Question: I have a JavaCard applet working on Gemalto SIM card in a smartphone. I would like to create an electronic wallet with validity to a specifed date and time.
I know this is impossible using a classic smartcard, which has no clock inside because of absence of the battery. However, with a SIM card it might be possible: a SIM card must have some access to network time (not the local system time, which can be changed by the user) when connected to the network and the last known network time value could be probably stored somewhere on the SIM card.
Is there any way to access the last known network time from my applet in a secure way? (I do not trust any application installed in the phone, because it could be easily hacked)
Do you think there is any other solution of my problem?
I did not mention the reason why I think about this: I need to solve this problem , because my customers are supposed to use my electronic wallet without the Internet connection in their phones. They need to use it in subway where there is no signal and some of them do not pay for the Internet connection at all. So my application must be able to find out the time offline.
On Android phones, there is an option:

That means there is some user-independent source of time. The question is, if it can be accessed somehow in a secure way from a JavaCard applet on the SIM card. (or if the last known value can be accessed in the case of no connection)
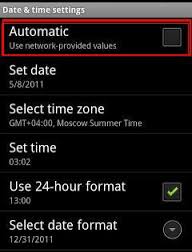
Answer: It depends on your project. You have 3 solutions. one is for cases that you have access to Internet on the phone and two for cases you don't.
1. In the phone application installation step, it sends the IMSI of the SIM card to a server that you established already via a https channel(Optional!).
2. Your server records that IMSI and the date of installation in a database table in the server.
3. Henceforth, each time that the phone application want to start a session with the SIM applet, it must send a request to your server and the server respond that request with an encrypted(its current date+IMSI_counter).
4. If the phone application receive the answer successfully sends it and the time of phone (in plain) to the SIM applet.
5. The SIM applet encrypt the "plain phone date+IMSI+counter" itself with the same secret key that we used in server and then it compare the result with the value that its server sent to mobile phone.
6. If both are equal, that means that the time of the phone is the same time of your server.
Using the above procedure, in cases that you don't want the SIM applet to work anymore, you can send an invalid encrypted value in the respond of phone application requests.
All SMS packets enveloped concatenated with current time of server but normally, the operator sends its packets to a special applet on the card. I mean the packets has a header that indicate the AID of its applet in the card. The SIM card analyze and decrypt this packet data and the body of it return to phone (For calls and SMS-s, and not for OTA envelopes).In this procedure the data (both encrypted and decrypted) are not shared on the SIM. So if you install an applet on the SIM, there is no way to gain those data (Including the network current time) and you must use one of the following options :
1. Request your network operator to send a time envelope to your applet (i.e. the header of the packet indicate your applet AID) every day and automatically. (Using this method you don't need to do anything in your phone application anymore)
or:
1. Using the network-time section of other SMS-s on the phone using your phone application. (Using this method you need to require the SMS sending/receiving reading/writing privilege from the phone in your phone app installation and you don't need to ask the operator to do anything special for you!)